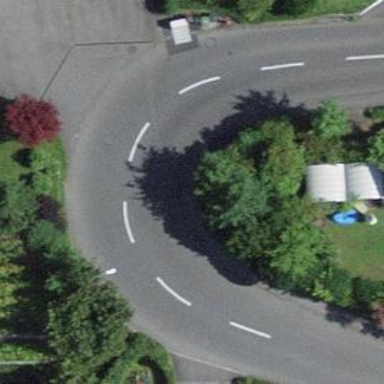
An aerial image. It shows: Hedge barrier.